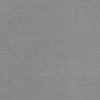
Label: dusty